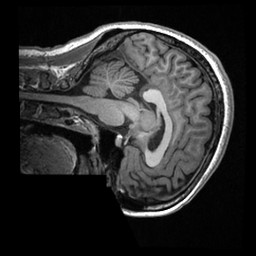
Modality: T1w
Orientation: sagittal
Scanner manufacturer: ge
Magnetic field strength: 3 T
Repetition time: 0.007684 s
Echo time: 0.002936 s